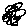
Label: flower